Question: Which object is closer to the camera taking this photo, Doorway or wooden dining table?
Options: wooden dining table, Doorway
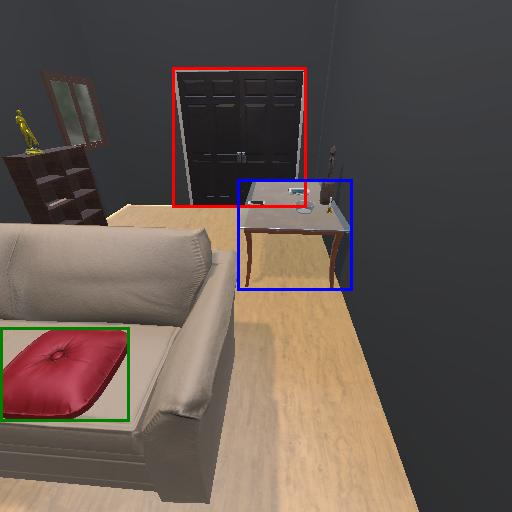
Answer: wooden dining table